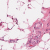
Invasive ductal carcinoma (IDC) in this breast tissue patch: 0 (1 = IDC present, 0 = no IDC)